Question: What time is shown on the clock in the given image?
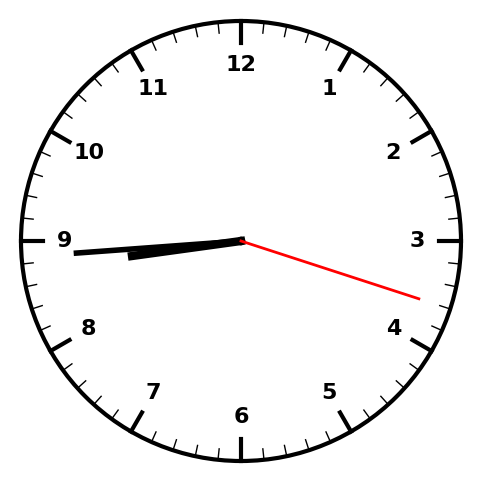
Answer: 08:44:18